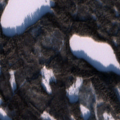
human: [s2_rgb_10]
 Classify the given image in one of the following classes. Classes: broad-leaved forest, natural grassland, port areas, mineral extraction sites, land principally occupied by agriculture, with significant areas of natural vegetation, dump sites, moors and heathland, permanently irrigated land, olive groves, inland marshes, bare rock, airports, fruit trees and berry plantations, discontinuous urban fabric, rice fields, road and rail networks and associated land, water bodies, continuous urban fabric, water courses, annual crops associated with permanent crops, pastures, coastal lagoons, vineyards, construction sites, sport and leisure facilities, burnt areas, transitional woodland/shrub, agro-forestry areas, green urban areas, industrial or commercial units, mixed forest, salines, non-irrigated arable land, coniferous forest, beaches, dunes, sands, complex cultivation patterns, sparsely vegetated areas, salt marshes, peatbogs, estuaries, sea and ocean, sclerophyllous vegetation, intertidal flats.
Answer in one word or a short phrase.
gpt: broad-leaved forest, coniferous forest, mixed forest, transitional woodland/shrub